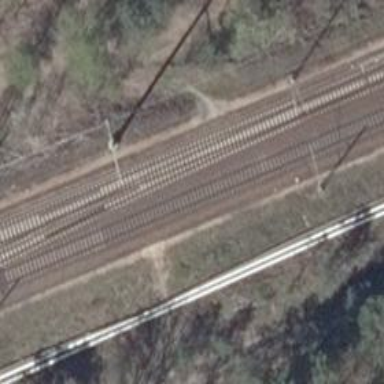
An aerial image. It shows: Railway with electrified contact lines.